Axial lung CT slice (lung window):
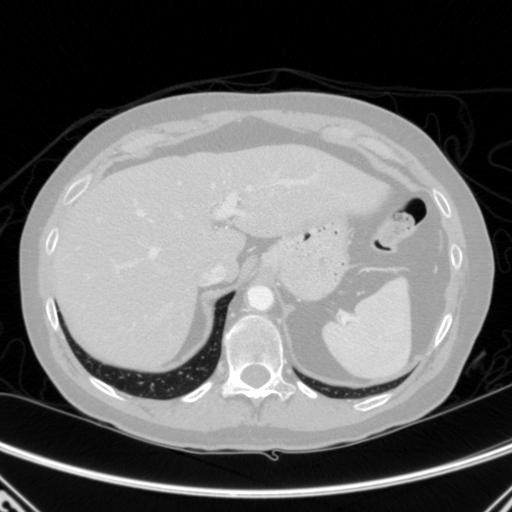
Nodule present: no